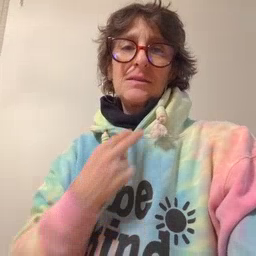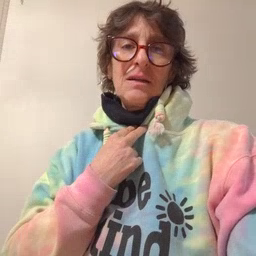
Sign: stuck